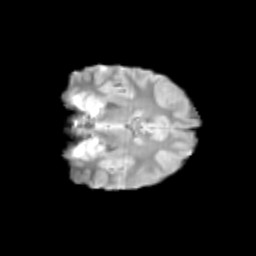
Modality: T2w
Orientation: coronal
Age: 10
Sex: male
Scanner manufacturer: siemens
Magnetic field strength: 3 T
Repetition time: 3.8 s
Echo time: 0.07 s